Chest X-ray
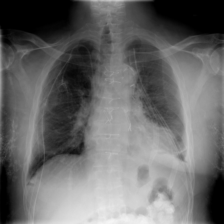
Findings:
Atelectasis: positive
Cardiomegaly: negative
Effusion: negative
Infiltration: negative
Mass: negative
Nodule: negative
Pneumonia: negative
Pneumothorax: negative
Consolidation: negative
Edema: negative
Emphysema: negative
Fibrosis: negative
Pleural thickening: negative
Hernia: negative